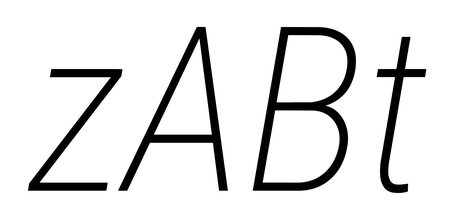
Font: Roboto-Italic_Condensed_ExtraLight_Italic